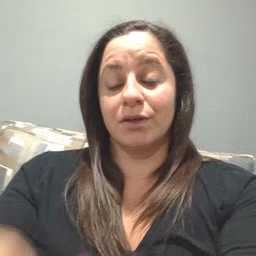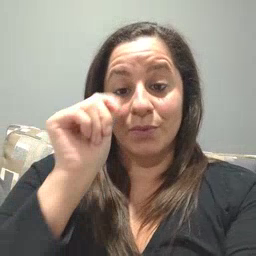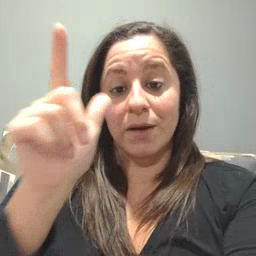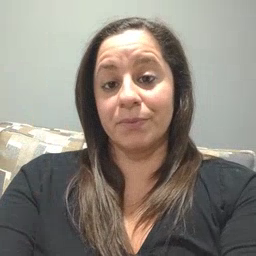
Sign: awake